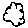
Label: cloud